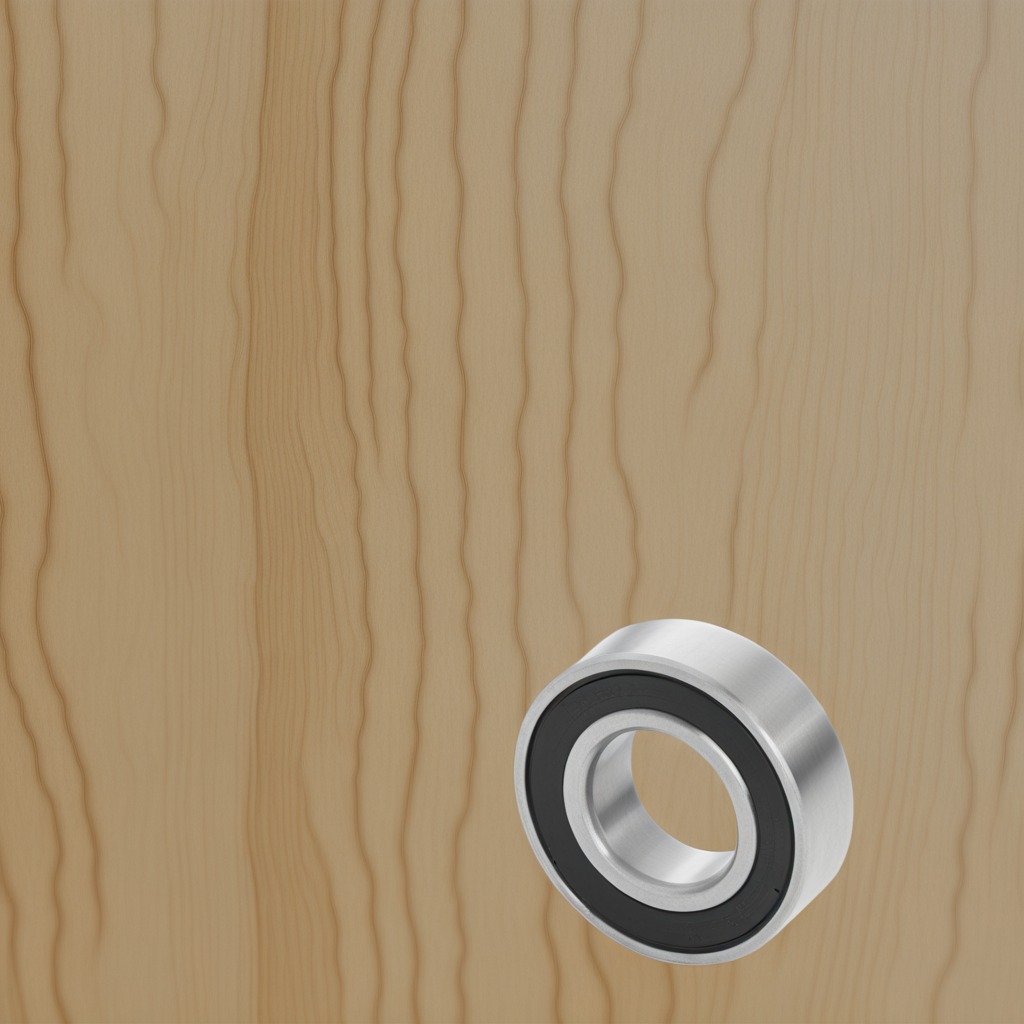
A metal ball bearing is lying on a plywood surface in a paint workshop lit by afternoon window light.